Question: I am trying to create an interactive SSH client session in C#. I am using the Renci.SshNet library to accomplish this. To get a proof of concept, I am only interested in connecting to the server, running the "ls" command, and retrieving the list of folders in the current directory.
I have been able to do this, however, I am getting (I believe) server domain's in my output as well as the file names. I have provided a picture at the bottom to show exactly what I am getting. I am not sure how to parse this....or am I even doing this the correct way? I have provided my code, a picture of the output, and what I wish the output to be.
'''
// using....
using Renci.SshNet;
class Program
{
private const String NEWLINE = "
";
private bool connected = false;
static void Main(string[] args)
{
Console.Write("Enter hostname: ");
String hostname = Console.ReadLine();
Console.Write("Enter username: ");
String username = Console.ReadLine();
Console.Write("Enter password: ");
String password = Console.ReadLine();
PasswordAuthenticationMethod pw = new PasswordAuthenticationMethod(username, password);
ConnectionInfo ci = new ConnectionInfo(hostname, username, pw);
SshClient ssh = new SshClient(ci);
Console.Write("-Connecting...
");
ssh.Connect();
IDictionary<Renci.SshNet.Common.TerminalModes, uint> termkvp = new Dictionary<Renci.SshNet.Common.TerminalModes, uint>();
termkvp.Add(Renci.SshNet.Common.TerminalModes.ECHO, 53);
ShellStream shellStream = ssh.CreateShellStream("xterm", 80, 24, 800, 600, 1024, termkvp);
String line = null;
String s = null;
TimeSpan timeout = new TimeSpan(0, 0, 1);
while ((s = shellStream.ReadLine(timeout)) != null)
{
Console.WriteLine(s);
}
shellStream.Flush();
while((line = Console.ReadLine()) != "exit")
{
shellStream.Write(line);
shellStream.Write(NEWLINE);
while ((s = shellStream.ReadLine(timeout)) != null)
{
Console.WriteLine(s);
}
shellStream.Flush();
}
Console.Write("Press any key to continue...");
Console.ReadLine();
}
}
'''
Output:
(I have highlighted the portions that I am interested in getting)

Expected Output:
'''
- Connecting...
Last login: Thu Apr 30 10:28:12 2015 from ...
ls (user input)
2015-03-18_0
First_HFSS_Test
First_Test
...
'''
When I use "dir" instead of "ls" I get the list of directory without the other information. I believe that the "ls" gives me the list with color information. Perhaps the information outside of the directory list is color data that has been translated???
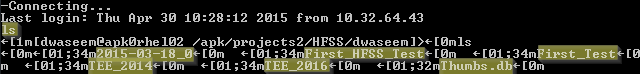
Answer: Those are <URL>, not only for encoding color instructions but sometimes used to specify cursor movement and draw regions.
You're getting interactive control codes back because <URL>.
Note also a comment above the linked answer: output redirection may be required so that commands don't truncate their output as they accommodate the window dimensions of the enclosing terminal. This is a little convoluted but should also get the job done.